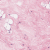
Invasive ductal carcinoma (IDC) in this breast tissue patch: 0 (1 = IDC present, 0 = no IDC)